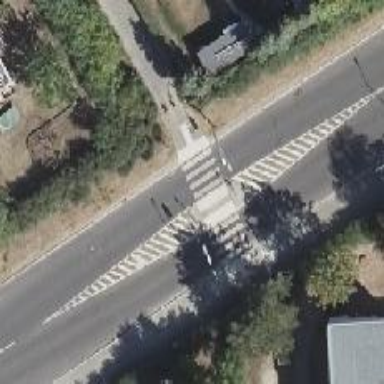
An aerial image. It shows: Marked crossing with zebra markings.